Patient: sex M, age 49
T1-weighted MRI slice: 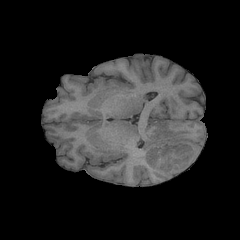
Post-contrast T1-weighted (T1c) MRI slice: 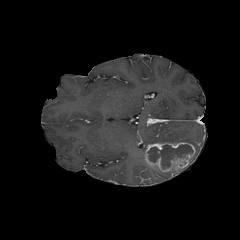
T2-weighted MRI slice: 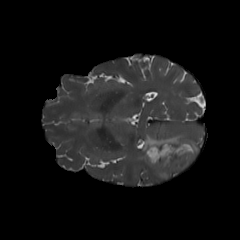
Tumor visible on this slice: yes
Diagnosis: Glioblastoma, IDH-wildtype
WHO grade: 4